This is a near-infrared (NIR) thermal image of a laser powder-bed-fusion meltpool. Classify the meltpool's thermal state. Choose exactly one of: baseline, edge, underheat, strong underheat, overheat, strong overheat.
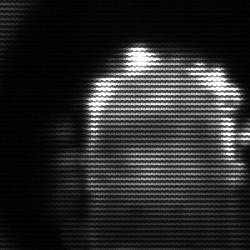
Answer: baseline